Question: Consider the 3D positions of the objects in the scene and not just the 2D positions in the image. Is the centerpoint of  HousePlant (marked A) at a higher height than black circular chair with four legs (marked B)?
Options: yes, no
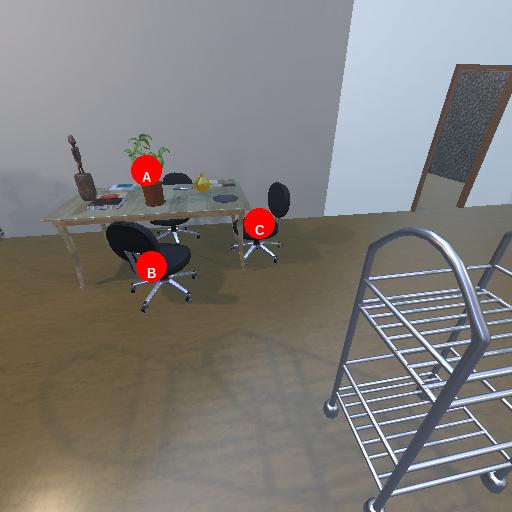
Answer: yes